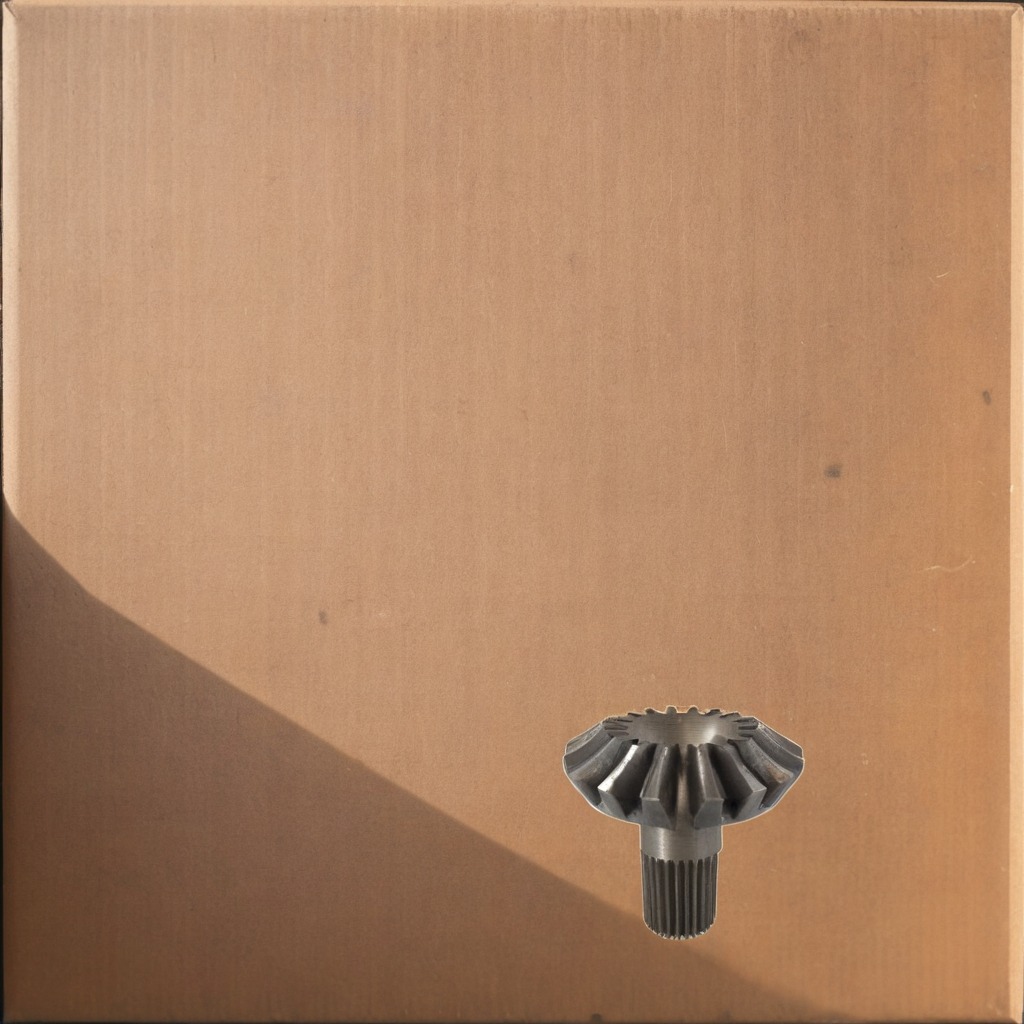
A steel gear with teeth is lying on the cardboard box surface in an outdoor workshop during daytime bright natural light soft shadows slightly creased but